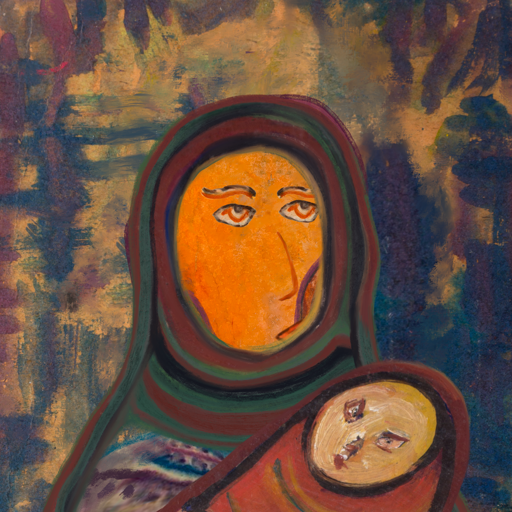
Background: InTheSun, Head And Neck Side: Hypocrite_w_Hair, Face Side: Experience, Bust: HillGirl, Hair Side: Blank, Head Accessory: After_Raid_Scarf, Second Necklace: Blank, Necklace: Blank, Baby: After_Raid_Baby